Question: When I extend a panel and make as simple ArrangeOverride the content starts in the middle instead of upper left corner. New point 0,0 should make the content start at the upper left as far as I can see. Who can explain this behaviour?
When I scale the mainwindow the upperleft corner of the content (the text) keeps in the middle of the MainWindow

'''
Public Class AvoidInfiniteSizePanel
Inherits Panel
Protected Overrides Function MeasureOverride(availableSize As Size) As Size
If Me.Children.Count = 1 Then
Dim Content = Me.Children(0)
Content.Measure(New Size(Double.MaxValue, Double.MaxValue))
Dim MyDesiredSize As Windows.Size = New Size(Math.Max(Content.DesiredSize.Width, MinimalWidth), Math.Max(Content.DesiredSize.Height, MinimalHeight))
Return MyDesiredSize
Else
Return MyBase.MeasureOverride(availableSize) 'Default gedrag
End If
End Function
Protected Overrides Function ArrangeOverride(finalSize As Size) As Size
If Me.Children.Count = 1 Then
Me.Children(0).Arrange(New Rect(New Point(0, 0), finalSize))
Else
Return MyBase.ArrangeOverride(finalSize) 'Default gedrag
End If
End Function
End Class
'''
and the XAML:
'''
<Window x:Class="MainWindow"
xmlns="http://schemas.microsoft.com/winfx/2006/xaml/presentation"
xmlns:x="http://schemas.microsoft.com/winfx/2006/xaml"
xmlns:local="clr-namespace:infiniteSizeTester"
Title="MainWindow" Height="125" Width="230">
<Grid>
<local:AvoidInfiniteSizePanel>
<TextBlock VerticalAlignment="Top" HorizontalAlignment="Left" >Why is this in the center instead of at position 0,0</TextBlock >
</local:AvoidInfiniteSizePanel>
</Grid>
</Window>
'''
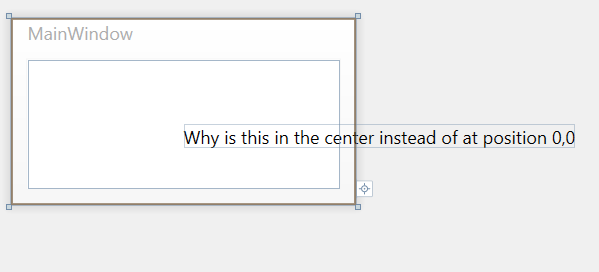
Answer: You have missed to return the 'finalSize' value from your ArrangeOverride. Hence the Panel reports its size as (0, 0). As it is centered in its parent Grid, the TextBlock appears at the center position.
'''
Protected Overrides Function ArrangeOverride(finalSize As Size) As Size
If Me.Children.Count = 1 Then
Me.Children(0).Arrange(New Rect(New Point(0, 0), finalSize))
Return finalSize 'here
Else
Return MyBase.ArrangeOverride(finalSize)
End If
End Function
'''
---
Anyway, I would suggest to simplify your code and write the Panel like this:
'''
Public Class CustomPanel
Inherits Panel
Protected Overrides Function MeasureOverride(availableSize As Size) As Size
Dim desiredSize As New Size(MinimalWidth, MinimalHeight)
For Each child As UIElement In InternalChildren
child.Measure(New Size(Double.PositiveInfinity, Double.PositiveInfinity))
desiredSize.Width = Math.Max(desiredSize.Width, child.DesiredSize.Width)
desiredSize.Height = Math.Max(desiredSize.Height, child.DesiredSize.Height)
Next child
Return desiredSize
End Function
Protected Overrides Function ArrangeOverride(finalSize As Size) As Size
For Each child As UIElement In InternalChildren
child.Arrange(New Rect(finalSize))
Next child
Return finalSize
End Function
End Class
'''